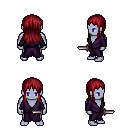
a pixel art fantasy rpg character, male body template, dark elf, purple skin, purple robe, red pants, brunette unkempt hairstyle, dagger, four views (front, back, left, right), 2x2 character sprite sheet, small pixel art, hard edges, no anti-aliasing